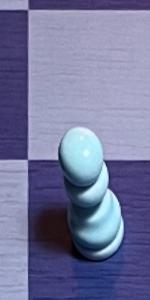
Label: Pawn_White